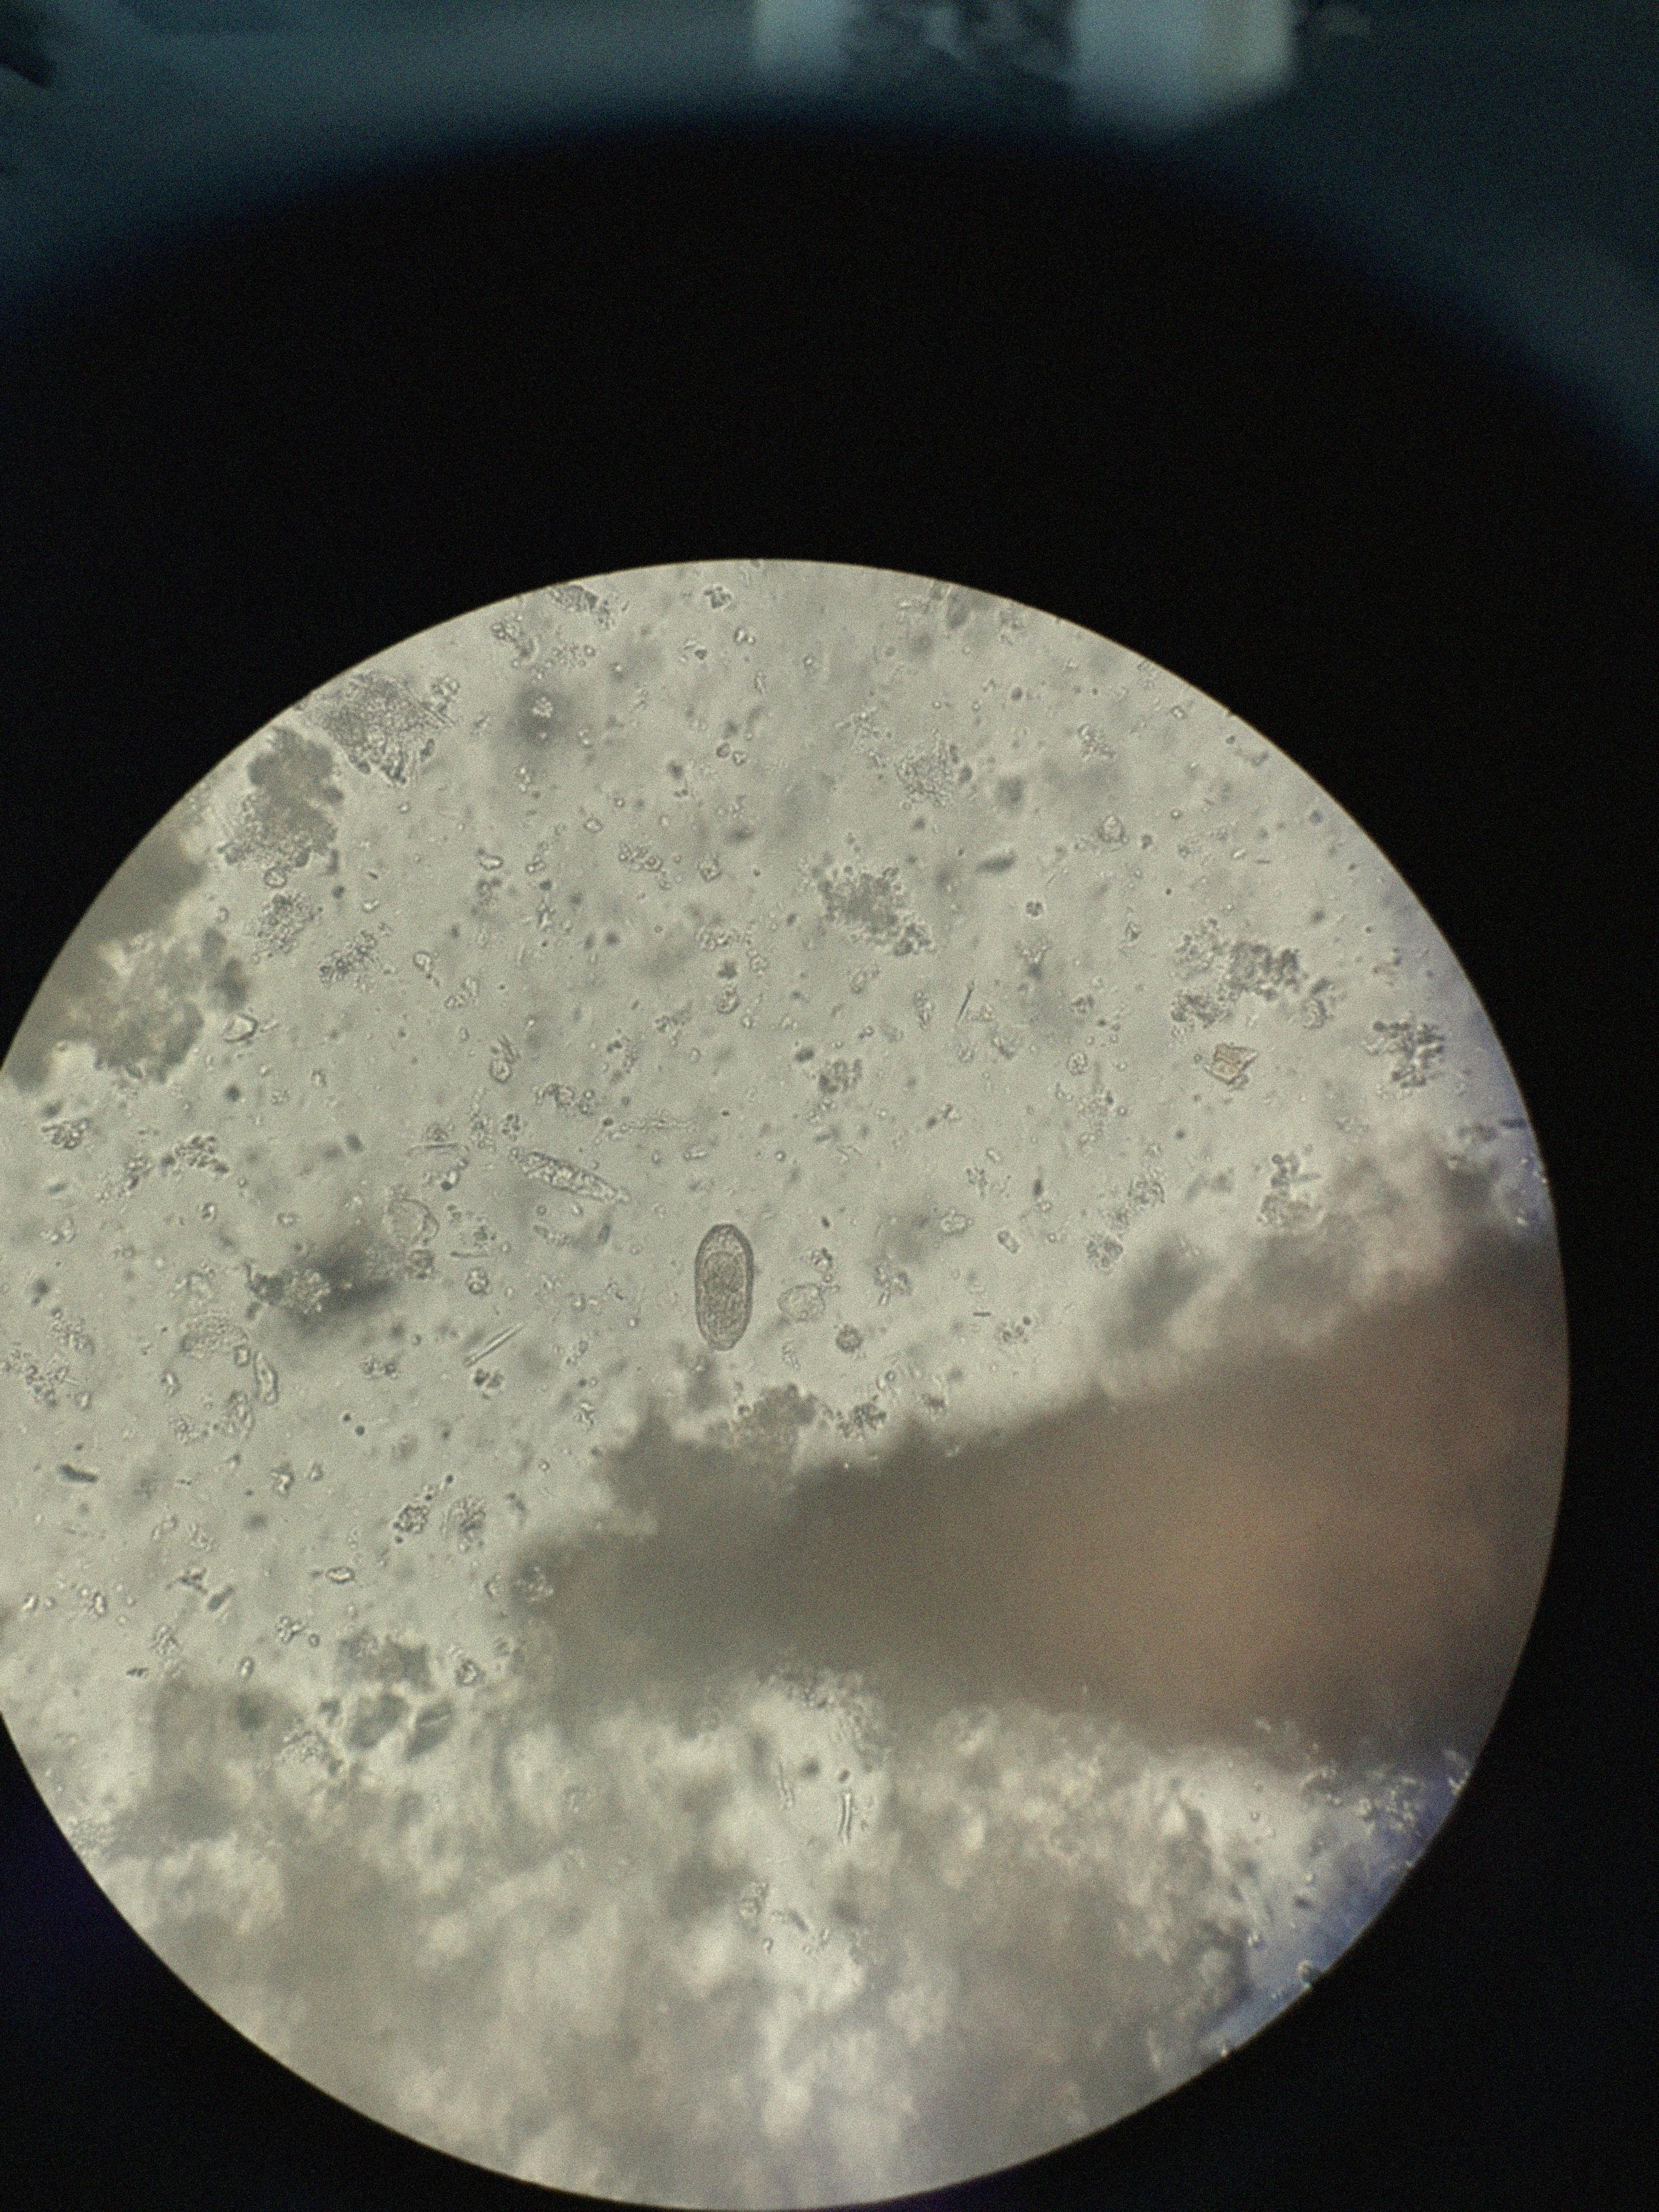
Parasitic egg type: Capillaria philippinensis